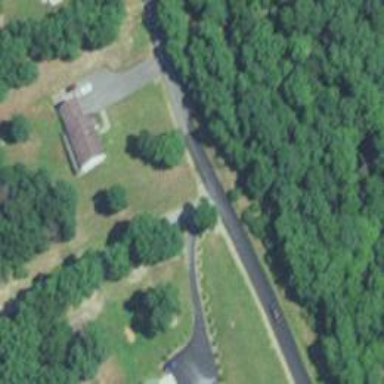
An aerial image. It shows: Driveway.